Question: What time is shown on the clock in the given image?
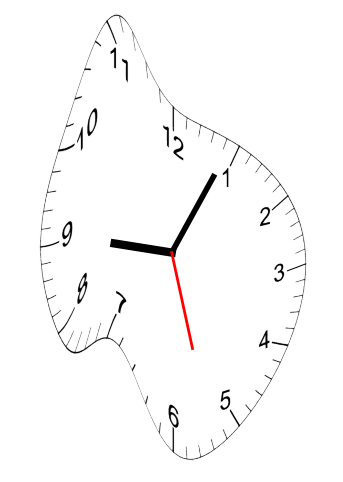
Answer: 09:04:27